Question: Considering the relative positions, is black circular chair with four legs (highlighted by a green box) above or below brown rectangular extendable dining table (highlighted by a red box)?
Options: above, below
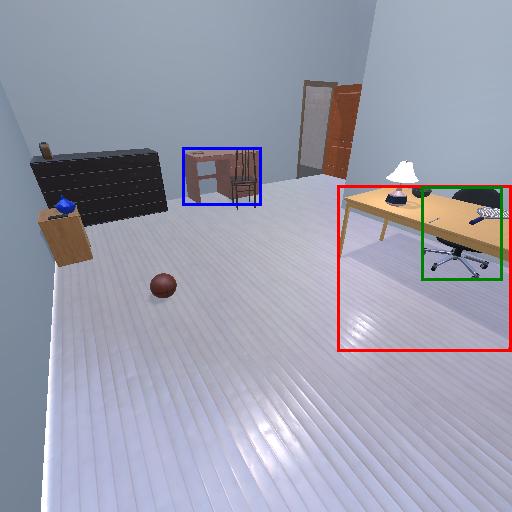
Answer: above